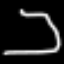
Label: octagon